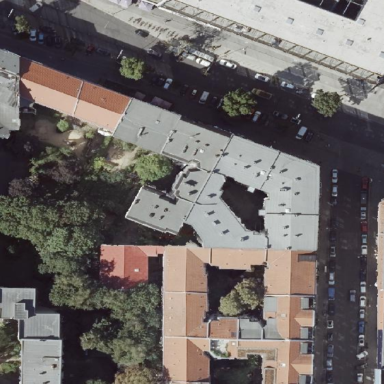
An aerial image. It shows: Residential building with distinctive double saltbox roof shape.